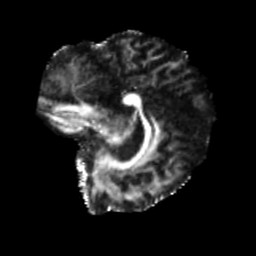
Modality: FA
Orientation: sagittal
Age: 36
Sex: female
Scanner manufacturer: siemens
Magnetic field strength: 3 T
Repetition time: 5.25 s
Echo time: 0.08 s